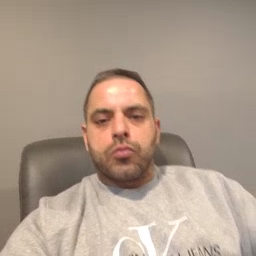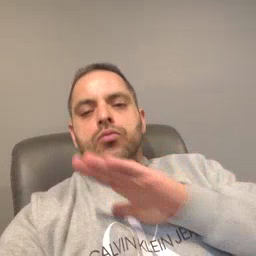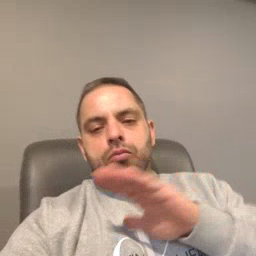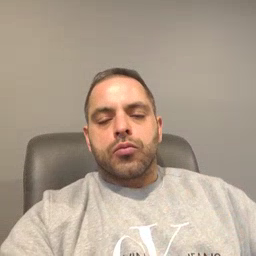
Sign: clean